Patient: sex M, age 61
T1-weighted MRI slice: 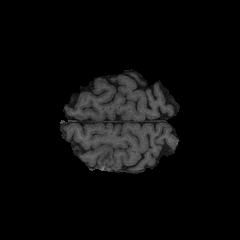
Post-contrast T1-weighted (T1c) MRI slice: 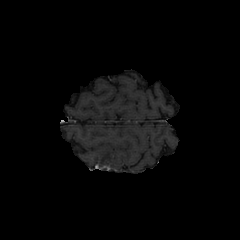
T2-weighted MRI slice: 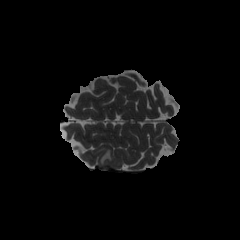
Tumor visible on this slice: yes
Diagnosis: Glioblastoma, IDH-wildtype
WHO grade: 4